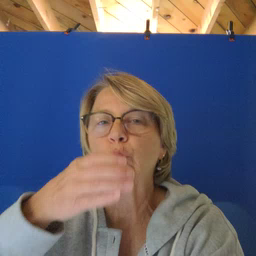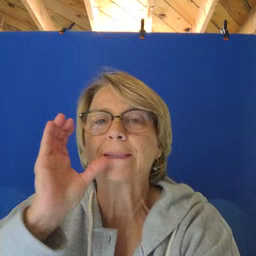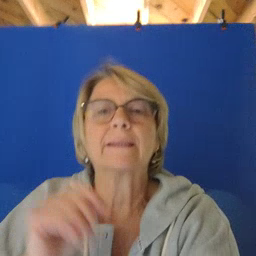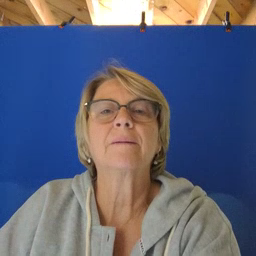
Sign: drink